Aerial crown-view tile of a tropical tree (Barro Colorado Island, Panama), acquired 20250512:
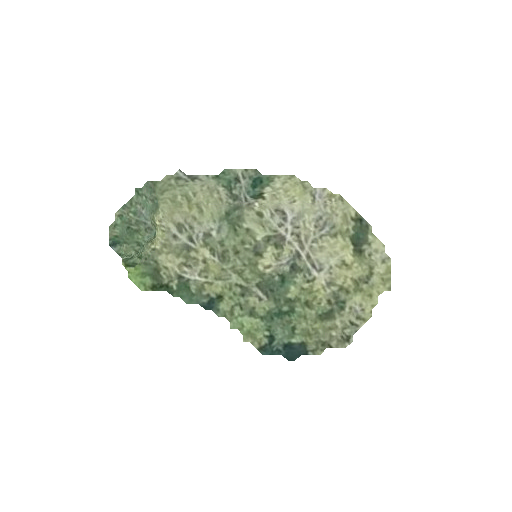
Species: Protium stevensonii
GBIF accepted scientific name: Tetragastris panamensis
Crown area: 53.21 m²